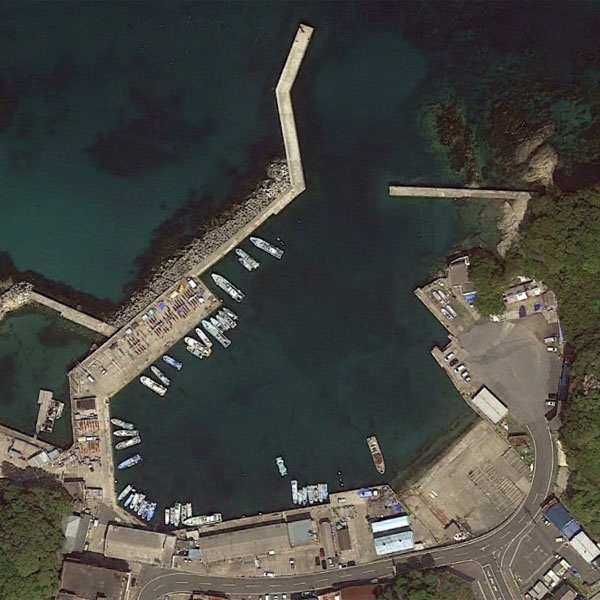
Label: Port